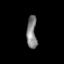
Tissue: prostate
Cell type: T cells
Senescence score: 0.3026
Nuclear area (px): 317
Mean DAPI intensity: 130.981